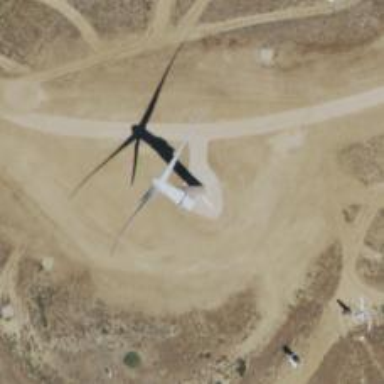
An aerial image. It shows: Wind generator powered by Vestas horizontal axis wind turbine.